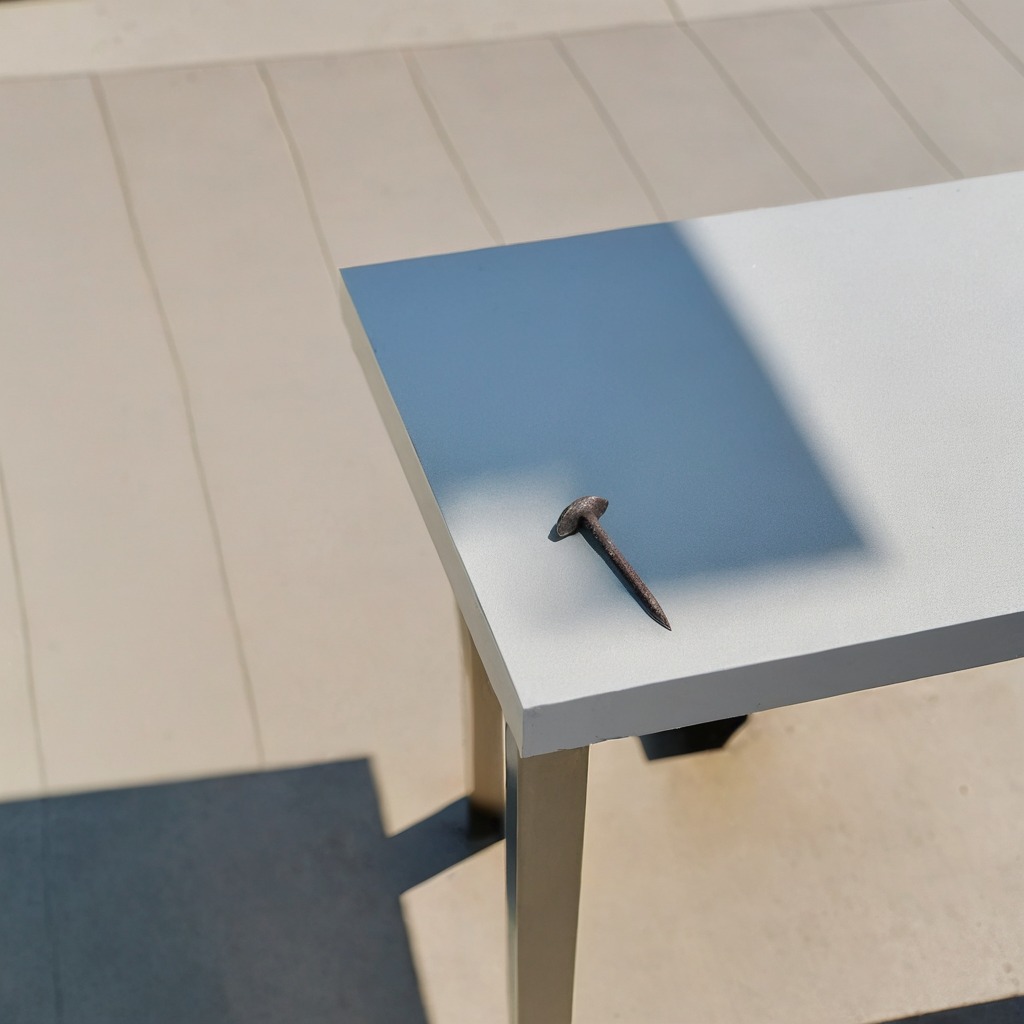
An iron nail is lying on the table.